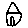
Label: house